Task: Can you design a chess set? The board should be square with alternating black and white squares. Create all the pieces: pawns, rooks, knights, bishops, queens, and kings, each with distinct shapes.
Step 2567:
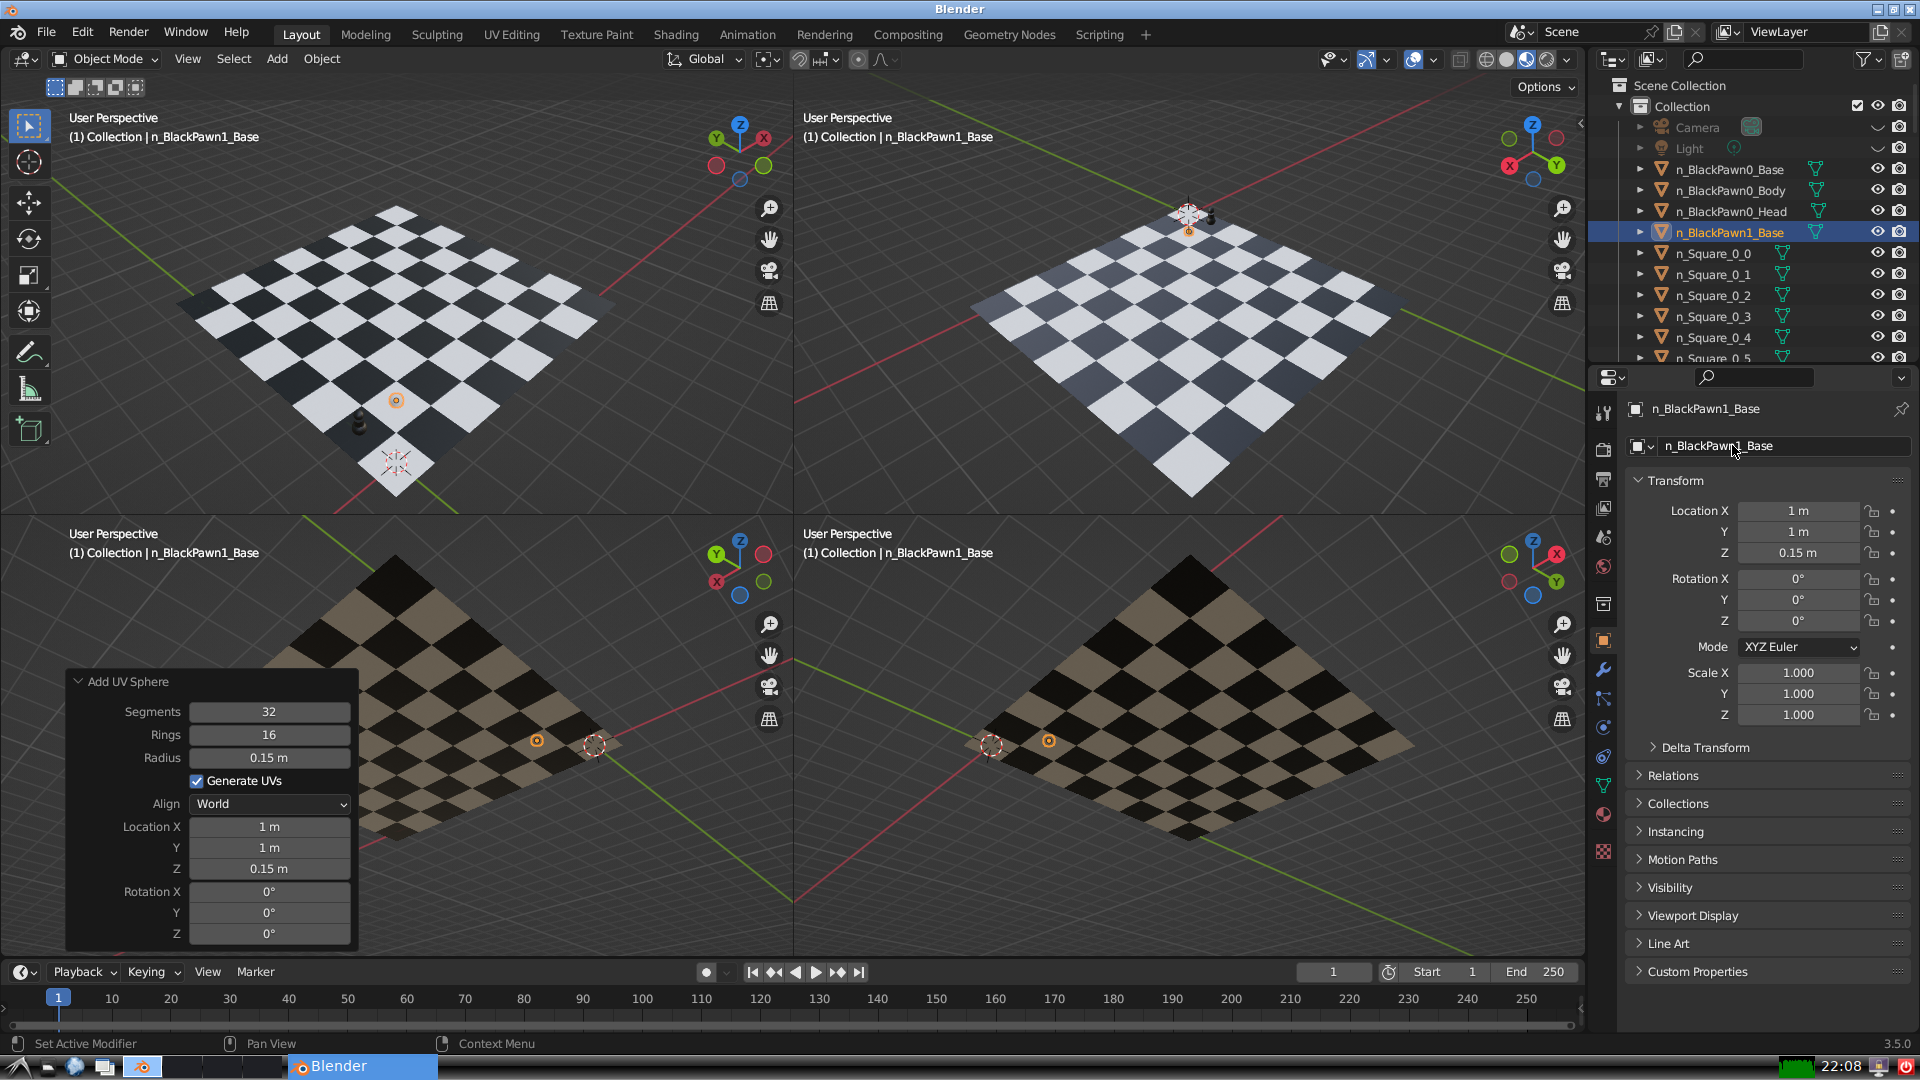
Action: {"mouse_move": [1603, 815]}